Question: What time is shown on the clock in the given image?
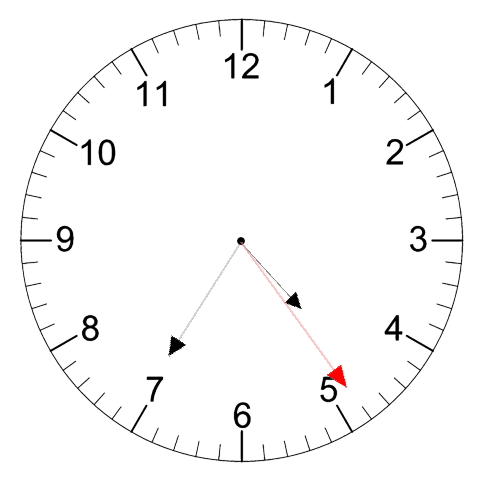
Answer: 04:35:24